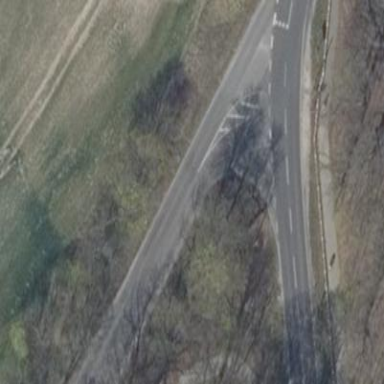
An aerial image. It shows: Asphalt surface with junction.